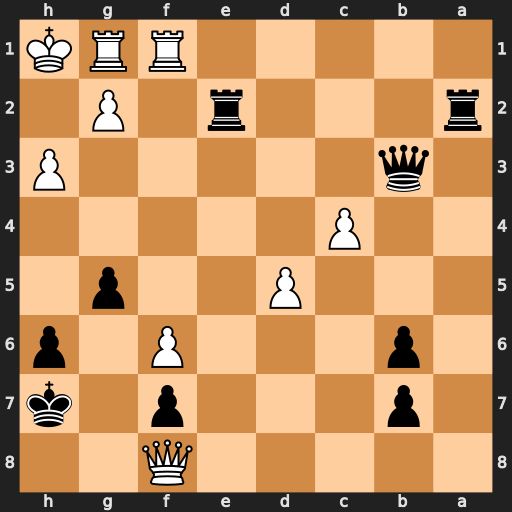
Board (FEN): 5Q2/1p3p1k/1p3P1p/3P2p1/2P5/1q5P/r3r1P1/5RRK
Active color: b
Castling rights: -
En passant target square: -
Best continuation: Qxh3+ gxh3 Rh2#